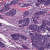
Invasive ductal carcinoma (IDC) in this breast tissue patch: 1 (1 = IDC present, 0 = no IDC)